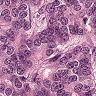
Metastatic tissue present: yes